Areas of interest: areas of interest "Scenic Spot"
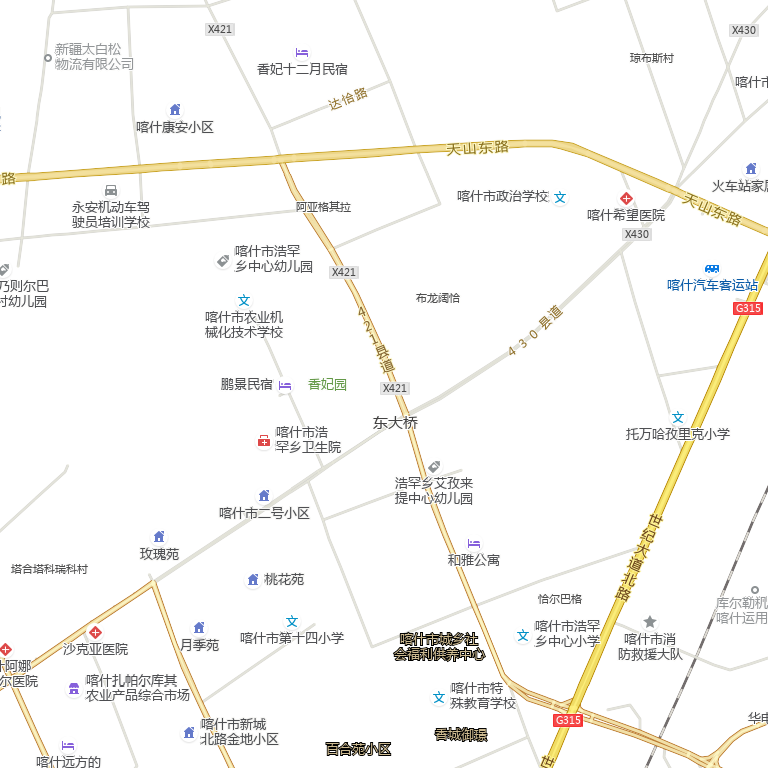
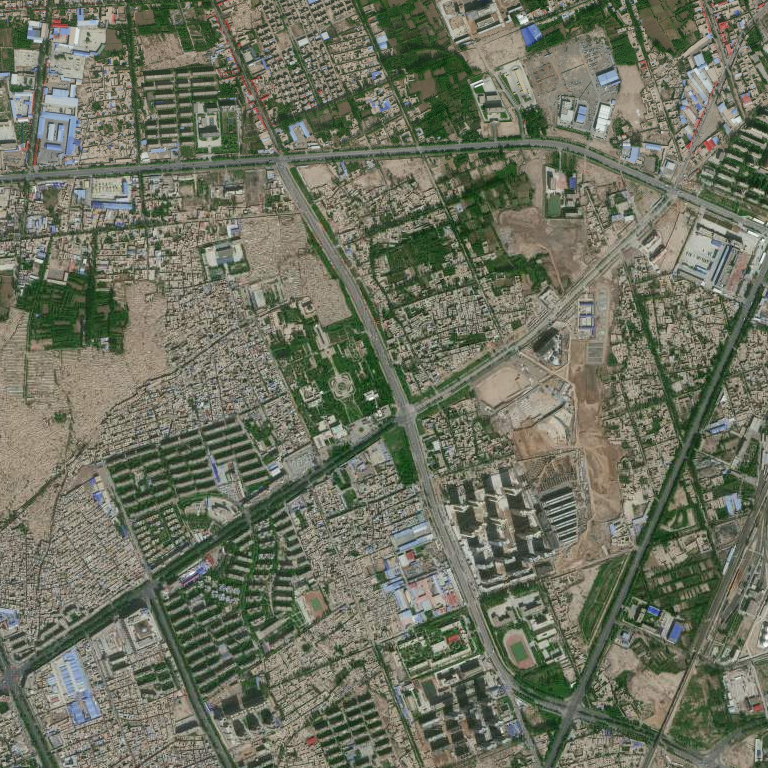